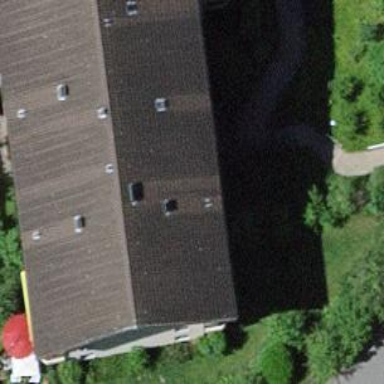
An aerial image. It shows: Gabled roof apartments building.